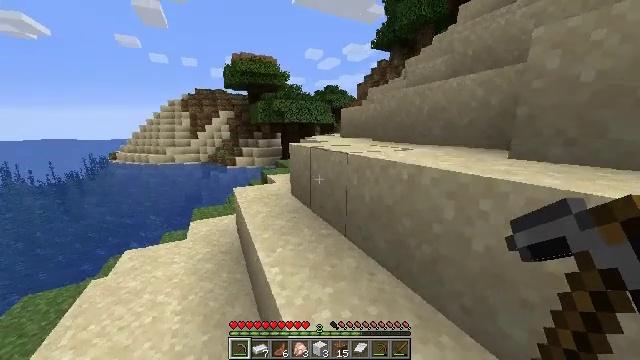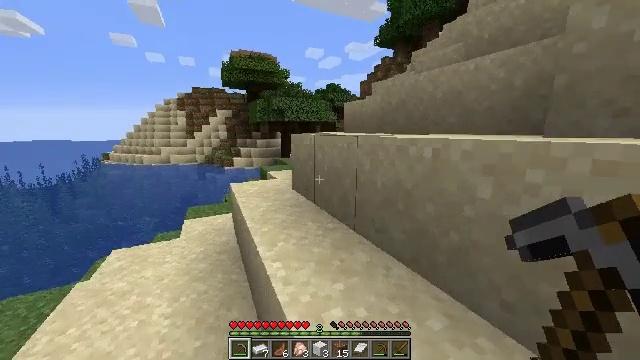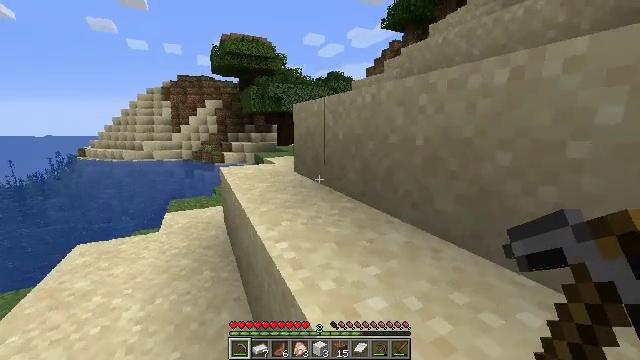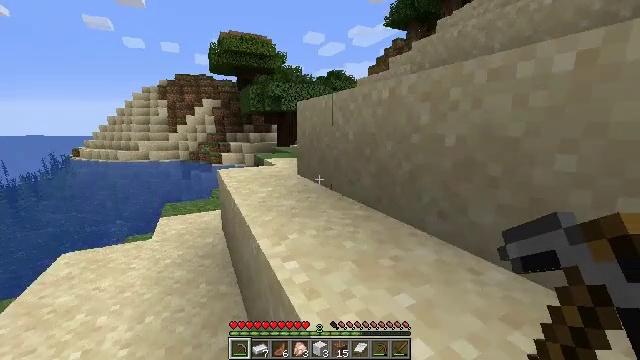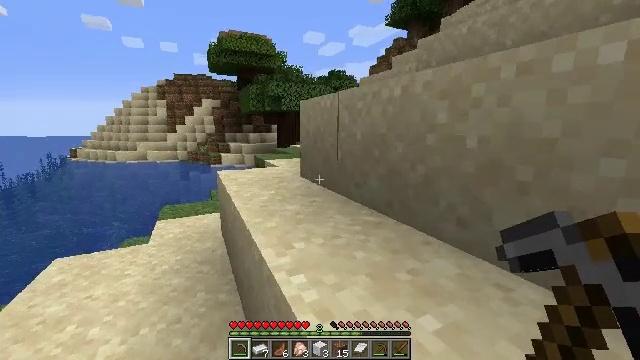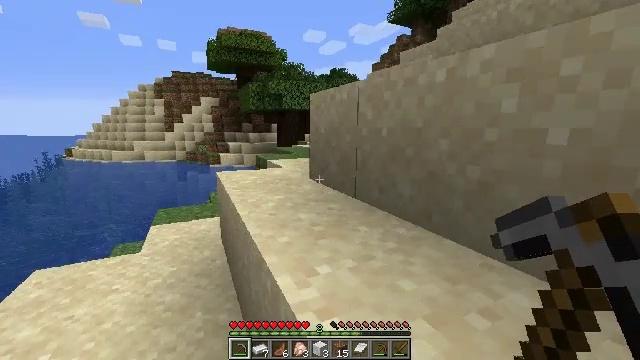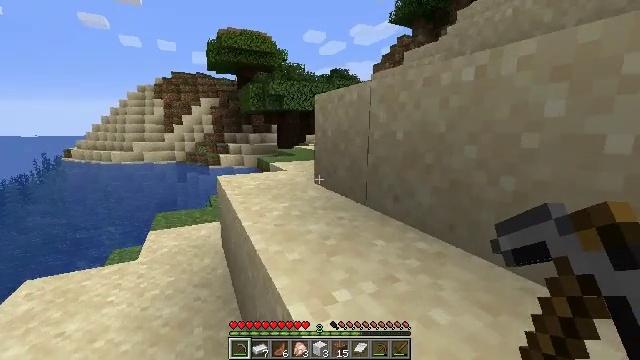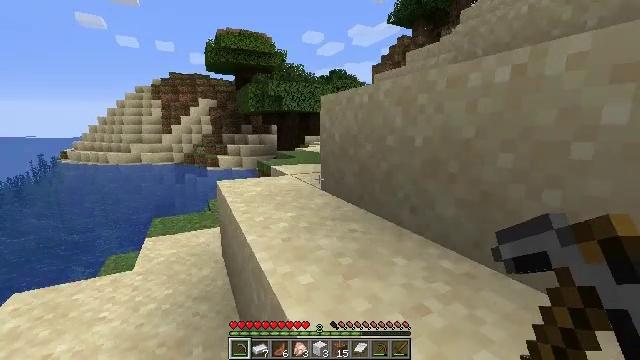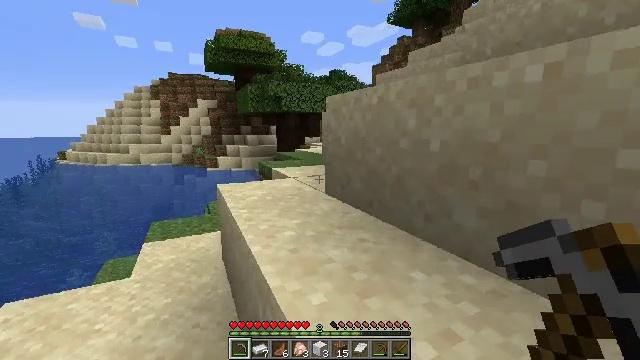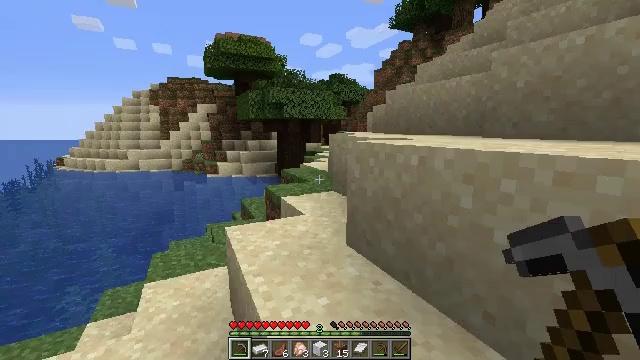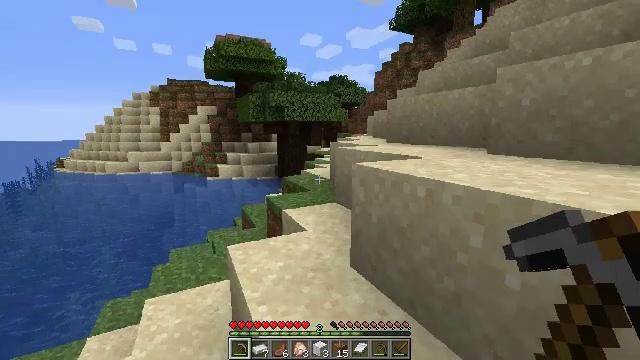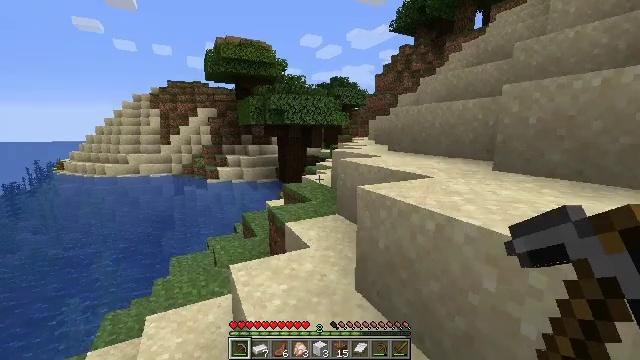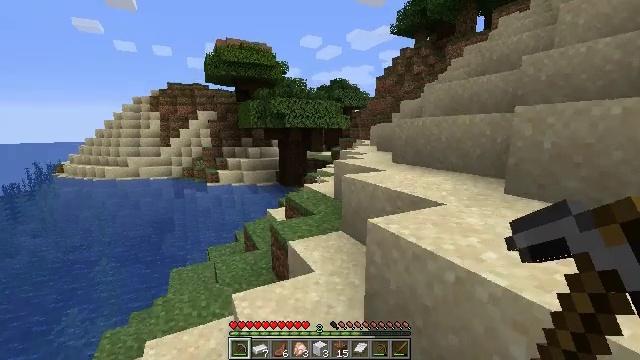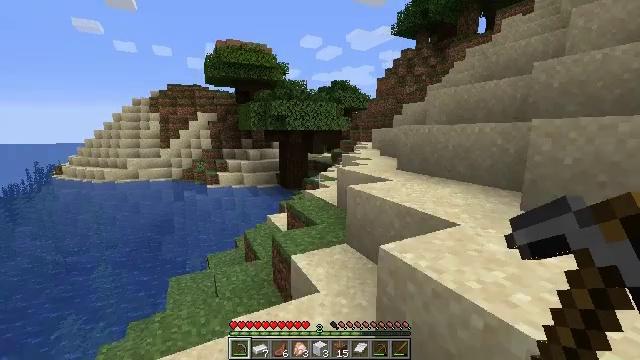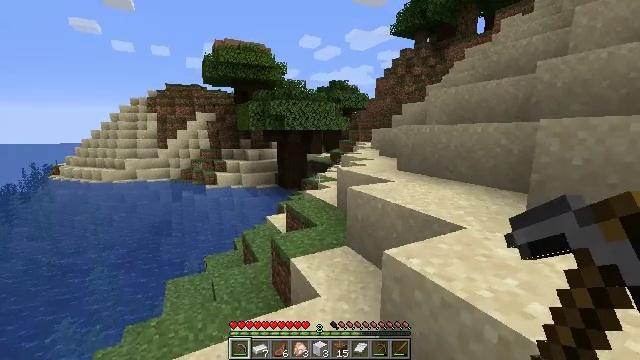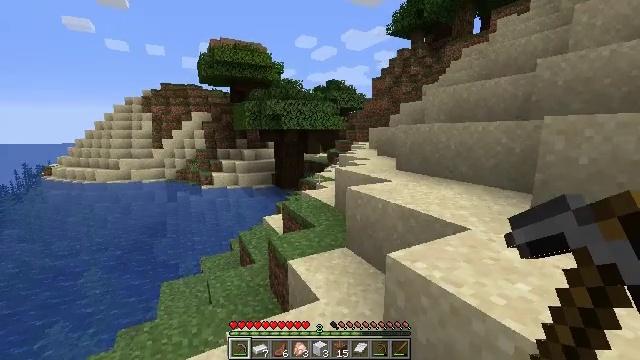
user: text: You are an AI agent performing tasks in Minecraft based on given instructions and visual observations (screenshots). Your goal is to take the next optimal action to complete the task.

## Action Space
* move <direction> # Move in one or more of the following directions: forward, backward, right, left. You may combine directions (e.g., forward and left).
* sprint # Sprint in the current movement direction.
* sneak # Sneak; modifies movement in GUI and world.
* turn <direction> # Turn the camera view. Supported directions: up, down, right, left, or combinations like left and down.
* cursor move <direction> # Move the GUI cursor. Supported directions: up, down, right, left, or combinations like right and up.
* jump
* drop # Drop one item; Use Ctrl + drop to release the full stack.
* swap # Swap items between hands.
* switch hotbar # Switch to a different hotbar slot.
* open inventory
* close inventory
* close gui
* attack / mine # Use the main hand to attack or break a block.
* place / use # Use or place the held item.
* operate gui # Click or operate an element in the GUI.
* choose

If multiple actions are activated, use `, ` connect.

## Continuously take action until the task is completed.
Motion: motion action
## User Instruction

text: Break the chest to retrieve items inside.
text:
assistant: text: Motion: move forward
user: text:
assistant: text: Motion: move forward
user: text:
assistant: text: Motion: move forward
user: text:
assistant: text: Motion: move forward
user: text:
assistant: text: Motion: move forward
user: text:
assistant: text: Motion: move forward
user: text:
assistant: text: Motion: move forward
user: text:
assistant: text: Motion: move forward
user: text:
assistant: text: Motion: move forward, jump
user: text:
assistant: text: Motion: move forward, jump
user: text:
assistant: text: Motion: move forward, jump
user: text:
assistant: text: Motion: move forward, jump
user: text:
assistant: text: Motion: move forward
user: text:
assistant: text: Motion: move forward
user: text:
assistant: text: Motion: move forward
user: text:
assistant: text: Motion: no_op
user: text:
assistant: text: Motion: no_op
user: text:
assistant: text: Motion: turn left
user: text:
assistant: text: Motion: turn left
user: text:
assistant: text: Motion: move forward
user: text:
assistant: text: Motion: move forward
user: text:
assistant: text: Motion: no_op
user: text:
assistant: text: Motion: no_op
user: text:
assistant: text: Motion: move forward
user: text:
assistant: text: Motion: move forward, turn right
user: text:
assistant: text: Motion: move forward, turn right
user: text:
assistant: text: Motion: move forward
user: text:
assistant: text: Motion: move forward
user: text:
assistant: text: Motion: move forward
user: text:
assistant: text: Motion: move forward